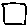
Label: square